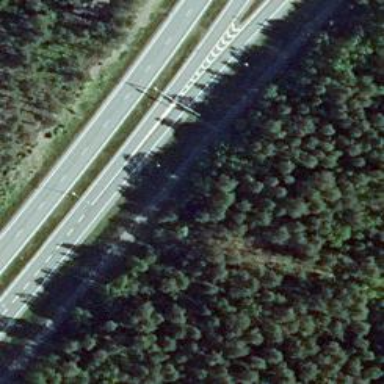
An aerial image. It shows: Motorway junction.